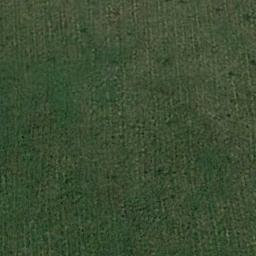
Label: meadow